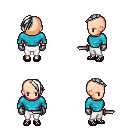
a pixel art fantasy rpg character, female body template, human, light skin, teal long-sleeve shirt, white pants, white long mohawk hairstyle, metal gloves, ghillies, dagger, four views (front, back, left, right), 2x2 character sprite sheet, small pixel art, hard edges, no anti-aliasing